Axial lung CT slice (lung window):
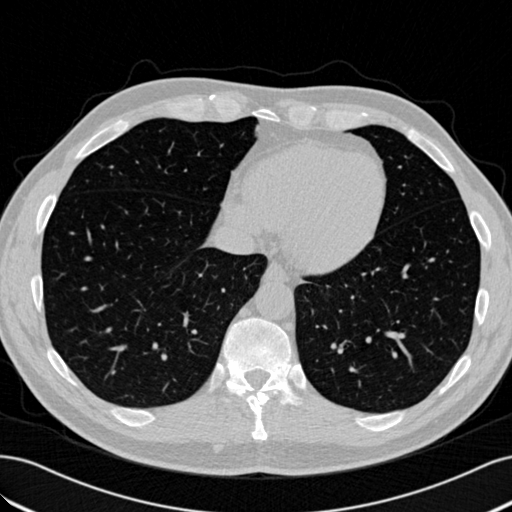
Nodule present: no